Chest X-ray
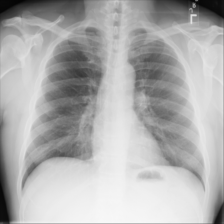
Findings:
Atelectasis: negative
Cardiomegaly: negative
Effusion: negative
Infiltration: negative
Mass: negative
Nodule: negative
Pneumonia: negative
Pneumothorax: negative
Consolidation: negative
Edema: negative
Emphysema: negative
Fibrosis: negative
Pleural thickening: negative
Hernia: negative